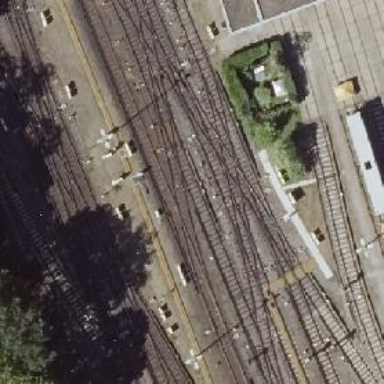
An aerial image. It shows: Yard used for servicing electrified rail. The rail is electrified from the top.